Question: See the image. The form little rectangles have different line widths. The line pointing towards the big center rect are thicker. Take the top left one for instance: the to line and the left one are thinner than the right one and the bottom one.
First I though it was an optical illusion, but no. The screenshot was taken on the Simulator at 100%.

The code used to draw the view below is from DrawRect() of a subclass of UIView:
'''
public override void Draw (RectangleF rect)
{
rect = this.Bounds;
CGContext oCtx = UIGraphics.GetCurrentContext();
oCtx.SetFillColor(UIColor.Clear.CGColor);
oCtx.ClearRect(rect);
oCtx.SetLineWidth(2f);
oCtx.SetFillColor(this.BackgroundColor.CGColor);
oCtx.SetStrokeColor(this.BackgroundColor.CGColor);
oCtx.SetAlpha(this.Alpha);
oCtx.AddRect(new RectangleF(rect.X + HANDLE_WIDTH * 0.5f, rect.Y + HANDLE_HEIGHT * 0.5f, rect.Width - HANDLE_WIDTH, rect.Height - HANDLE_HEIGHT));
oCtx.FillPath();
oCtx.SetAlpha(1f);
oCtx.AddRect(new RectangleF(rect.X, rect.Y, HANDLE_WIDTH, HANDLE_HEIGHT));
oCtx.AddRect(new RectangleF(rect.Right - HANDLE_WIDTH, rect.Y, HANDLE_WIDTH, HANDLE_HEIGHT));
oCtx.AddRect(new RectangleF(rect.Right - HANDLE_WIDTH, rect.Bottom - HANDLE_HEIGHT, HANDLE_WIDTH, HANDLE_HEIGHT));
oCtx.AddRect(new RectangleF(rect.X, rect.Bottom - HANDLE_HEIGHT, HANDLE_WIDTH, HANDLE_HEIGHT));
oCtx.StrokePath();
#if DEBUG
oCtx.SetAlpha(0.2f);
oCtx.SetFillColor(UIColor.DarkGray.CGColor);
oCtx.AddRect(this.GetMovableArea(rect));
oCtx.FillPath();
#endif
}
'''
Can somebody please explain why the stroke widths differ? I also tried to use StrokeRect() instead - same result. I even removed all the drawing code, except the top left rectangle without change. The constants HANDLE_HEIGHT and HANDLE_WIDTH are both set to 20f.
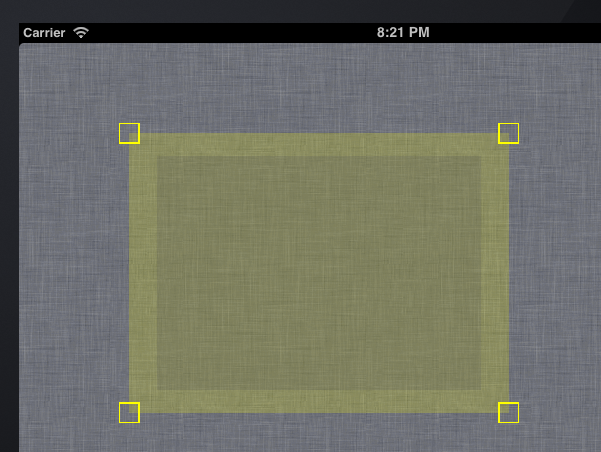
Answer: This is due to CoreGraphics using a center pen alignment e.g. It will draw pixels either side of the line that you specify. As you have noticed bringing the co-ordinate in by half the line width will fix it.
This article has an example and also talks about anti aliasing that iOS applies to the line and how you can avoid it.
<URL>
> In our case, the edge of the path is the rectangle we wish to fill. So when drawing a 1 >pixel line along that edge, half of the line (1/2 pixel) will be on the inside of the >rectangle, and the other half of the line (1/2 pixel) will be on the outside of the >rectangle.But of course, since there's no way to draw 1/2 a pixel, instead Core Graphics uses anti->aliasing to draw in both pixels, but just a lighter shade to give the appearance that it >is only a single pixel drawn.
I don't think you can change this in CG unlike GDI+ where you can set a pens alignment <URL>